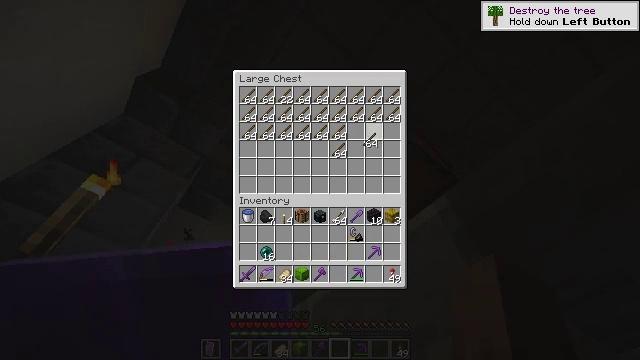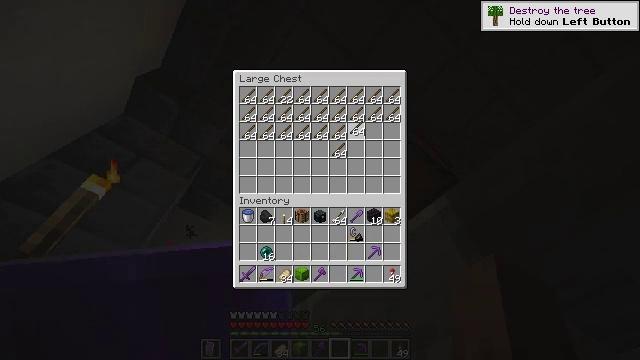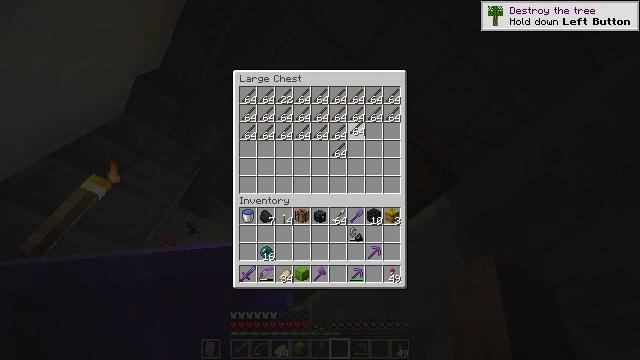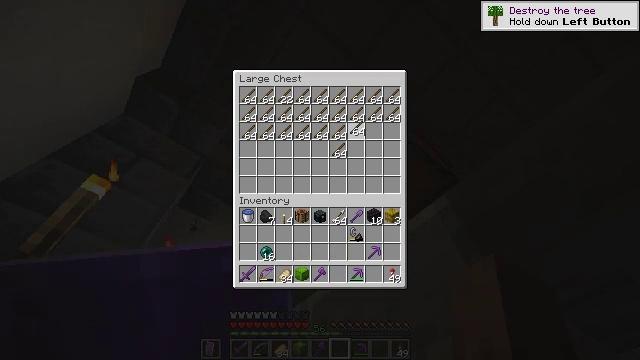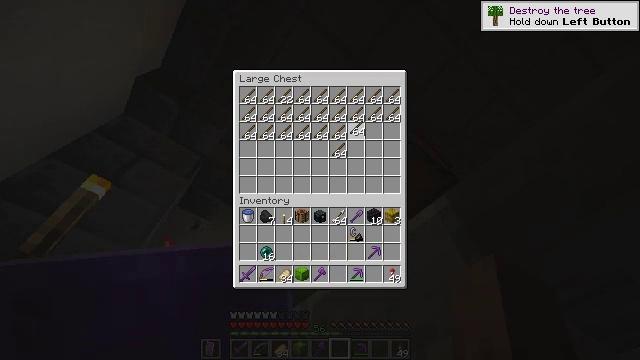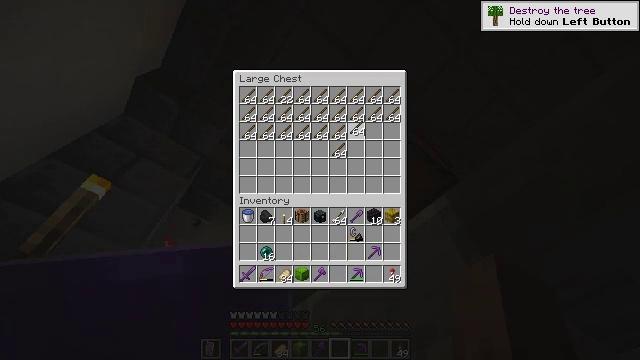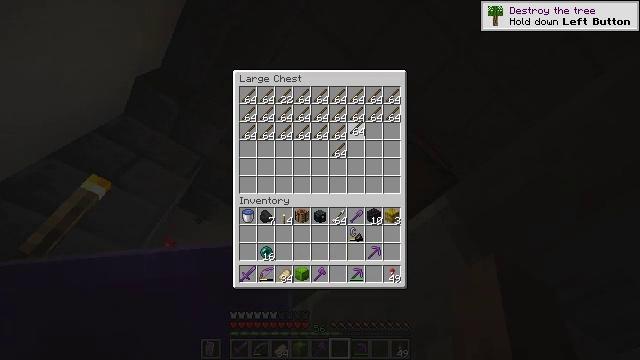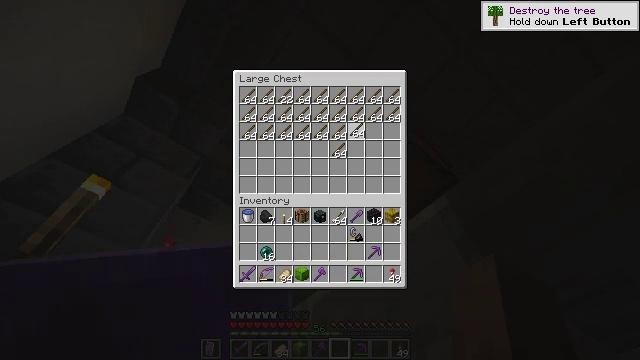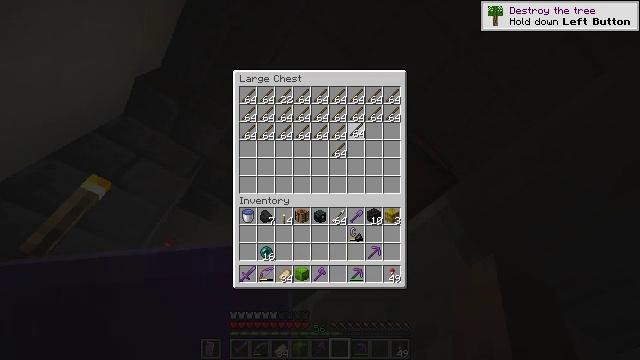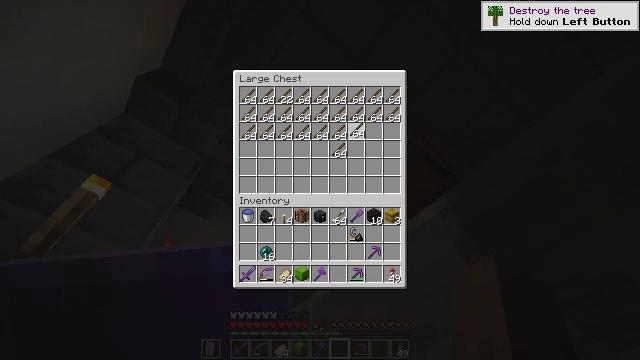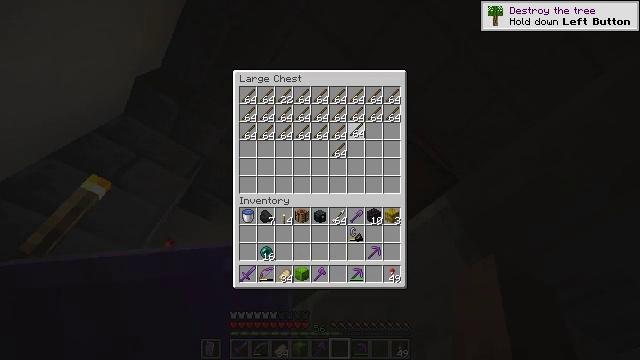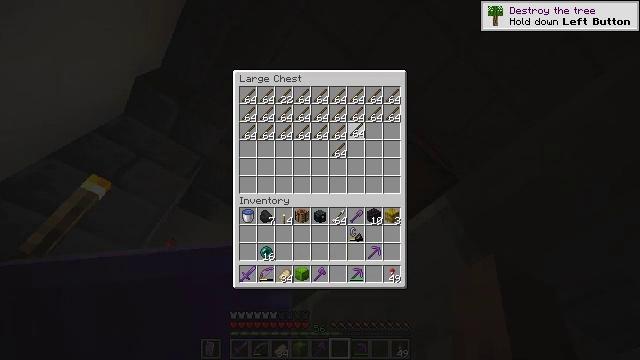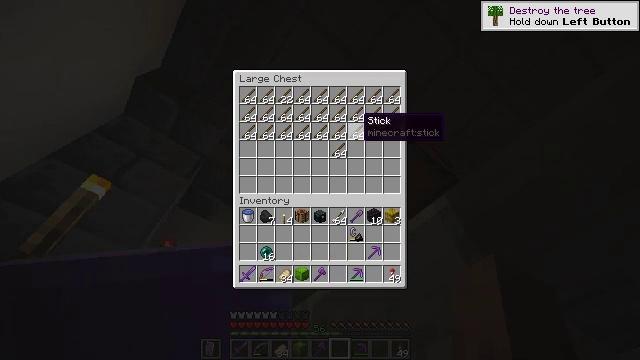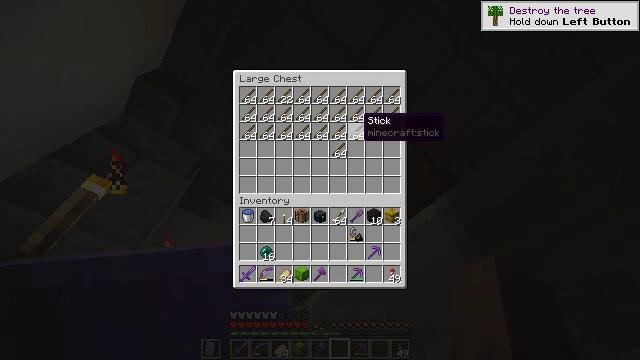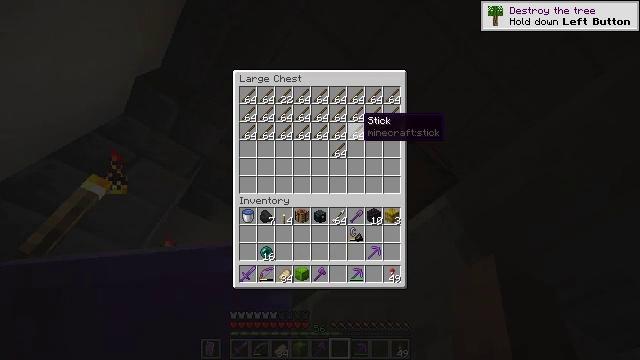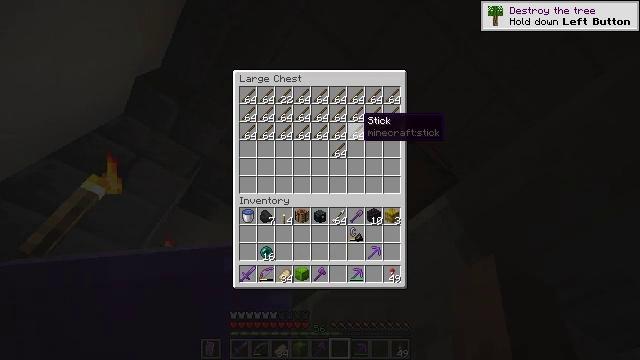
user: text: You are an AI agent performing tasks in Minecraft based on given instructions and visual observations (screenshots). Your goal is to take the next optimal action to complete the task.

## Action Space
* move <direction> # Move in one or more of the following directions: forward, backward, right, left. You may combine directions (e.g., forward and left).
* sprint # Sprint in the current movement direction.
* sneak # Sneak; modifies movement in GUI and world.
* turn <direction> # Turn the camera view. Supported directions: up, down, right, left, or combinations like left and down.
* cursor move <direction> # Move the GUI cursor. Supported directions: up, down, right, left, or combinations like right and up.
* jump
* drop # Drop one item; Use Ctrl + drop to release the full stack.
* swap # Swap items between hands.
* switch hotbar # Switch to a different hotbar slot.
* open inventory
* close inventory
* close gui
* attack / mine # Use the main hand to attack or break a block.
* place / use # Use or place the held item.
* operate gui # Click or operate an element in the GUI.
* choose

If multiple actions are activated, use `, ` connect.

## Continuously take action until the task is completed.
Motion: motion action
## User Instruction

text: Attack the lime shulker box to collect its contents.
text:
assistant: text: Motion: turn left and up
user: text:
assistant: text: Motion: no_op
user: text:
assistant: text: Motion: no_op
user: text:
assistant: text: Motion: no_op
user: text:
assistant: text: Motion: no_op
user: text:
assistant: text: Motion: no_op
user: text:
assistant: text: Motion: no_op
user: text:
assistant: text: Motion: no_op
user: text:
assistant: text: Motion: attack / mine
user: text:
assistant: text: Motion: attack / mine
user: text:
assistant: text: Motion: attack / mine
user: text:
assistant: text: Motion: no_op
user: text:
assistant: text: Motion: no_op
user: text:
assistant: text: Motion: no_op
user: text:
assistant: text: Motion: no_op
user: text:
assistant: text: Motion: no_op
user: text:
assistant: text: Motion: no_op
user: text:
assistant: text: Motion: no_op
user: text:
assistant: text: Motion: no_op
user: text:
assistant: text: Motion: no_op
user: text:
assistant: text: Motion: no_op
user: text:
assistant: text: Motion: no_op
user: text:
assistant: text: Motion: no_op
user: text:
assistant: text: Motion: no_op
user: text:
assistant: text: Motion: turn right and down
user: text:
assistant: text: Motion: turn right and down
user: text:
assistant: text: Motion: turn right and down
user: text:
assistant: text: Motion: turn down
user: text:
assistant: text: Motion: turn left and down
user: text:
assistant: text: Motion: turn down